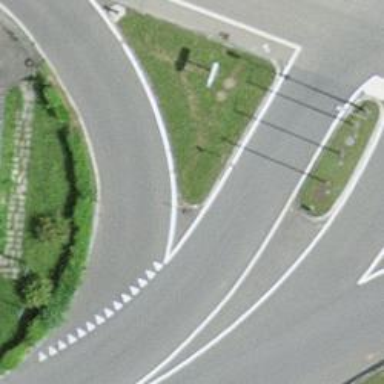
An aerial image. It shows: Trunk link road with asphalt surface.